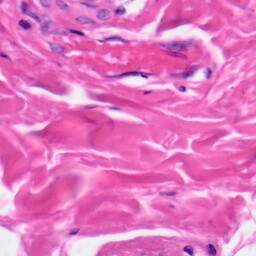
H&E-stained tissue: Skin